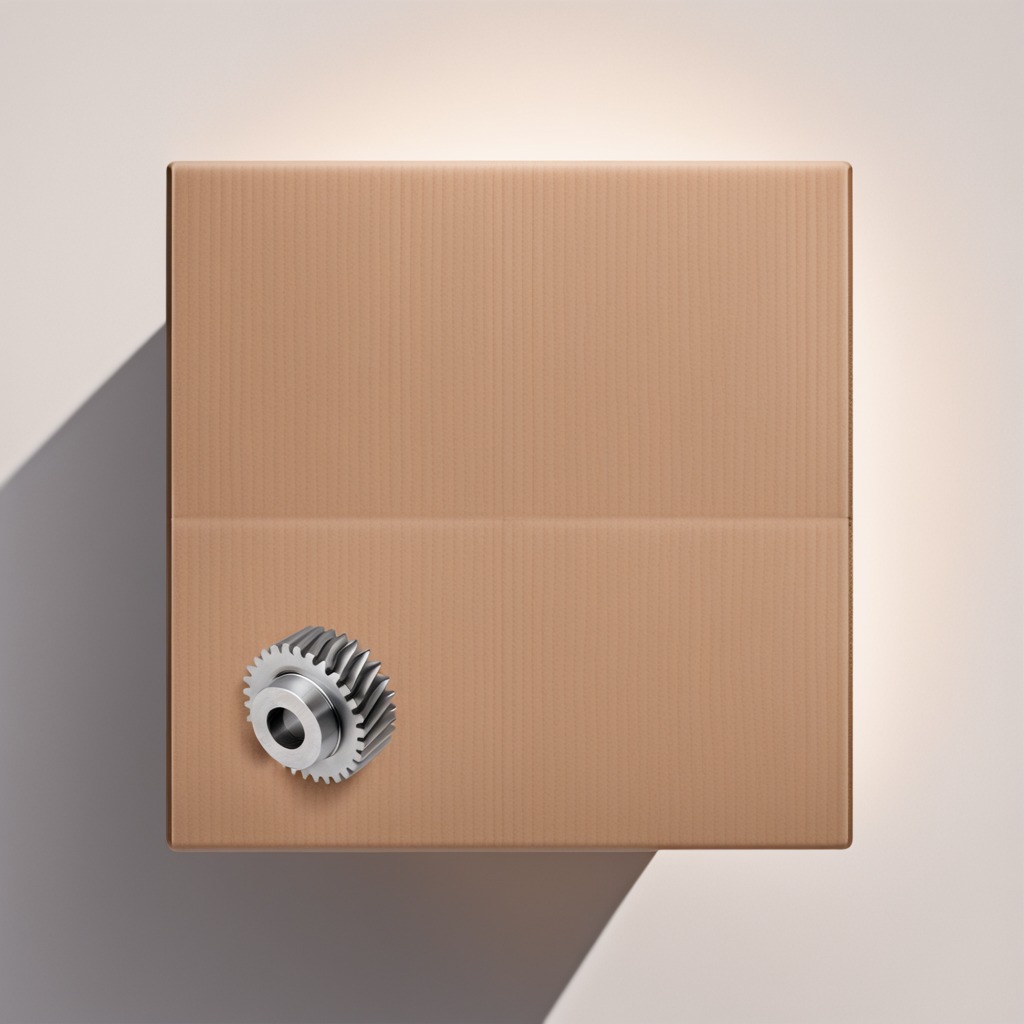
A steel gear with teeth is lying on the cardboard box surface.